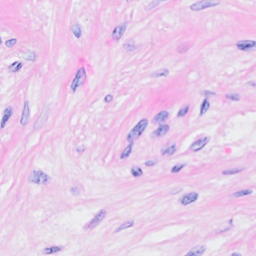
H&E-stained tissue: Breast